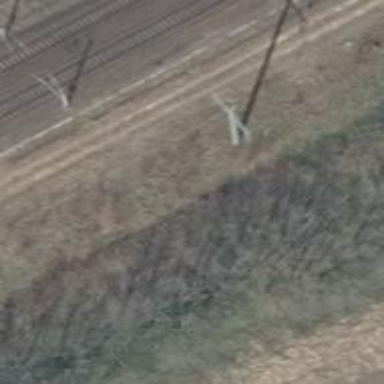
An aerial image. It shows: Power tower.